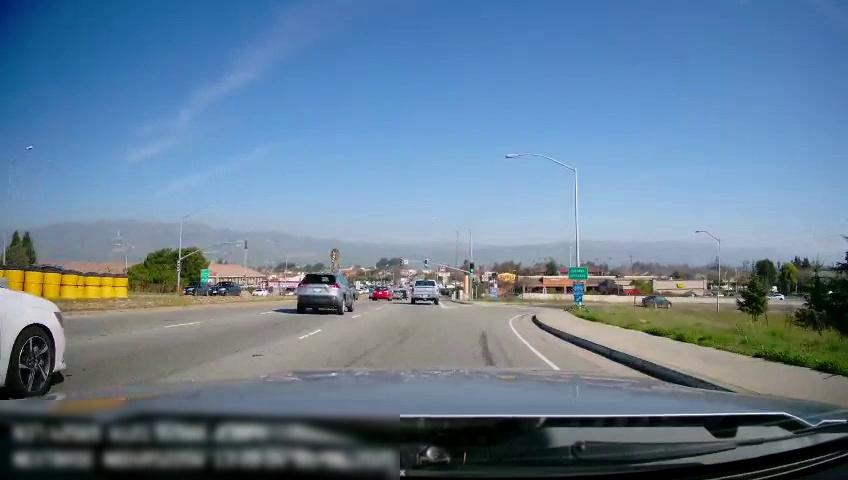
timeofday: Day
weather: Sunny
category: Drivable Space
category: Vehicles | SUV
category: Vehicles | Truck
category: Vehicles | SUV
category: Vehicles | SUV
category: Vehicles | Car
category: Vehicles | SUV
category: Vehicles | Car
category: Vehicles | Car
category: Vehicles | Car
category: Lanes | Current Lane
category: Lanes | Current Lane
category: Lanes | Opposite Lane
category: Traffic | Signs
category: Traffic | Signs